Field crop: maize
Growth stage: 2
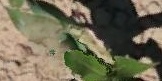
Species: maize